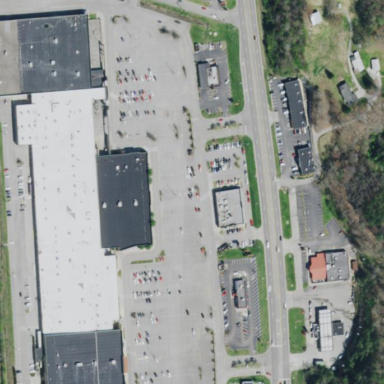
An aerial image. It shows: Mall building.